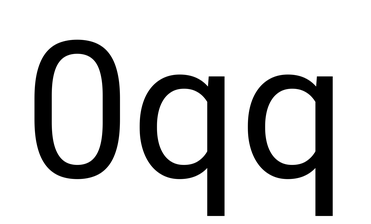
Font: Roboto_Regular